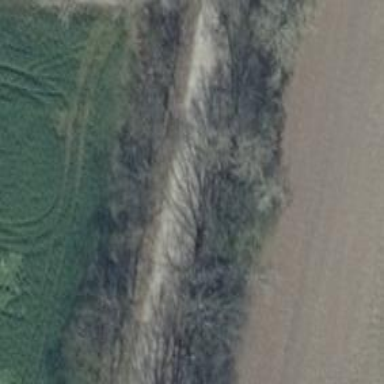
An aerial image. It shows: Sandy track road with grade3 tracktype.